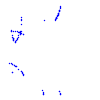
Particle: kaon